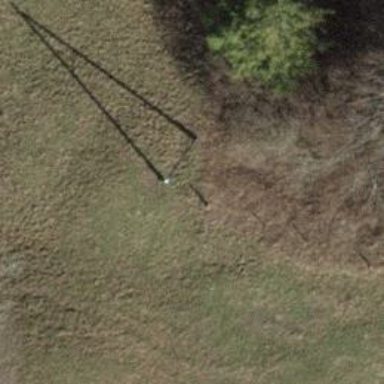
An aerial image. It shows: Minor power line.